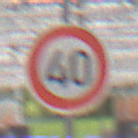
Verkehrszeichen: Geschwindigkeit40
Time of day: Midday
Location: Roofed (Special)
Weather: Overcast
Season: NotSpecified
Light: Natural